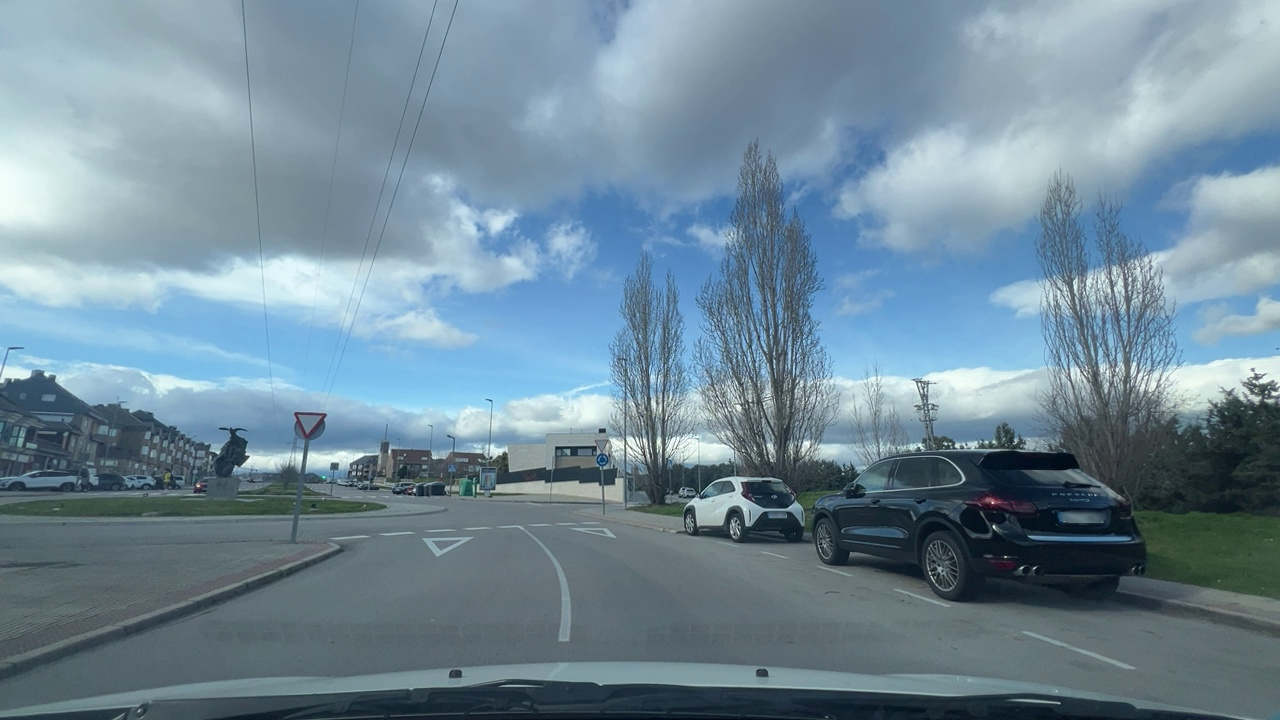
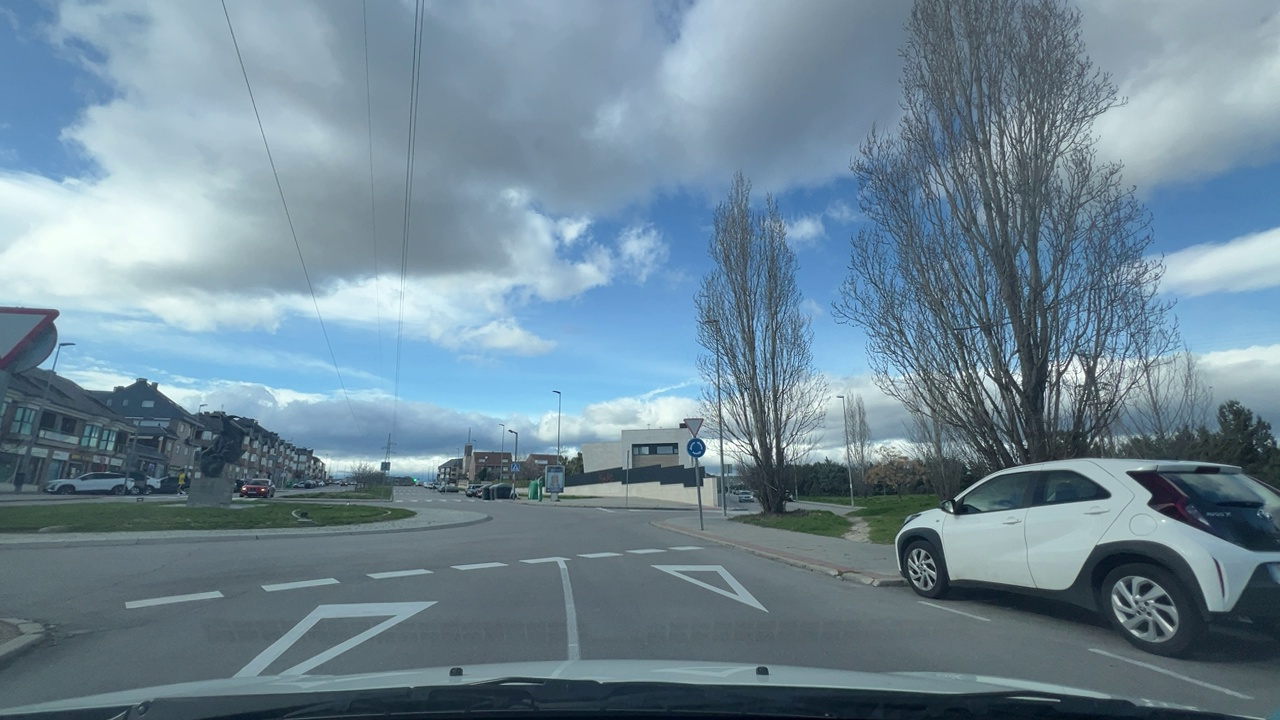
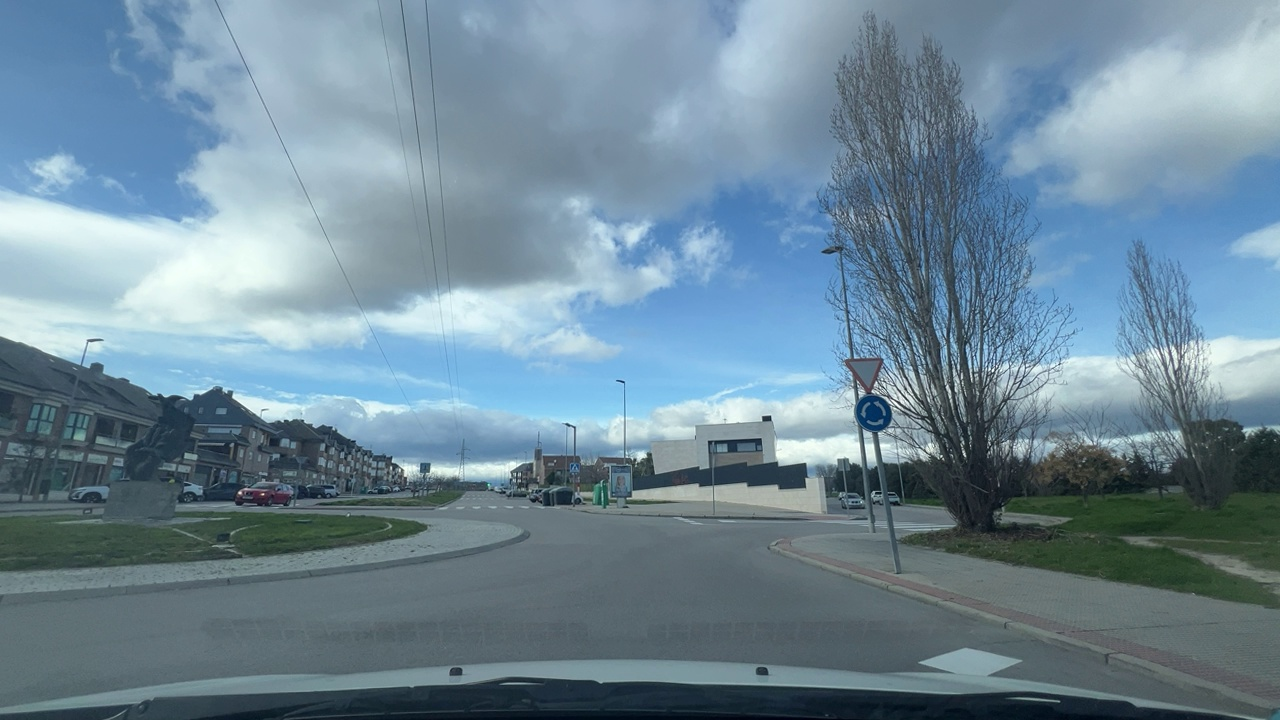
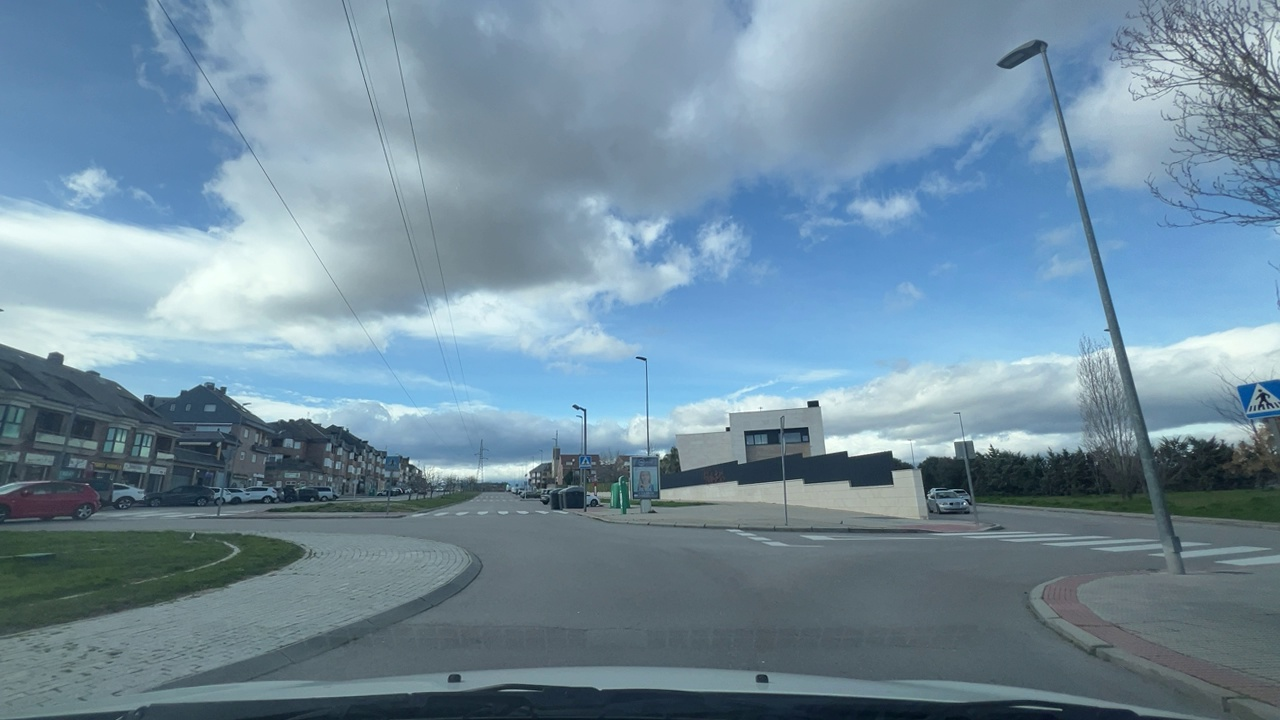
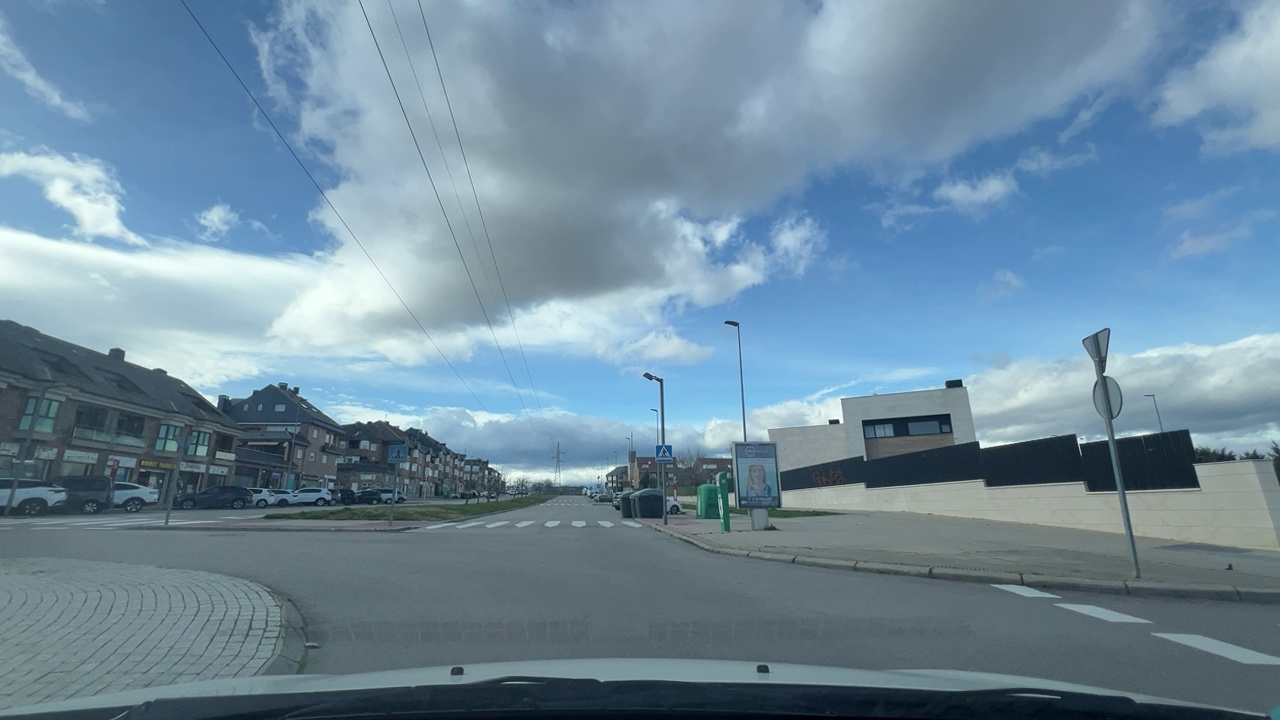
Situation: Roundabout
Question: Is the ego vehicle currently inside a roundabout?
Answer: No
Reasoning: The ego vehicle is merging into the roundabout

Situation: Roundabout
Question: Is a roundabout visible ahead in the ego direction?
Answer: Yes
Reasoning: A circular intersection sign and central island are visible ahead.

Situation: Roundabout
Question: Is the ego vehicle stationary while another vehicle crosses its path within the roundabout?
Answer: No
Reasoning: Thee ego vehicle is moving towards the roundabout